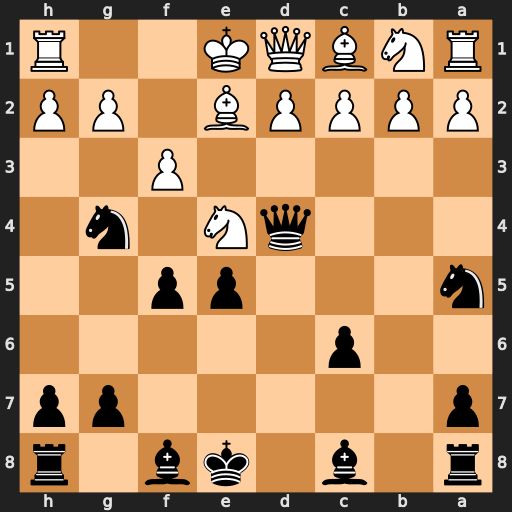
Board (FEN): r1b1kb1r/p5pp/2p5/n3pp2/3qN1n1/5P2/PPPPB1PP/RNBQK2R
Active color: b
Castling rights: KQkq
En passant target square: -
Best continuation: fxe4 fxg4 Bc5 Rf1 Rf8